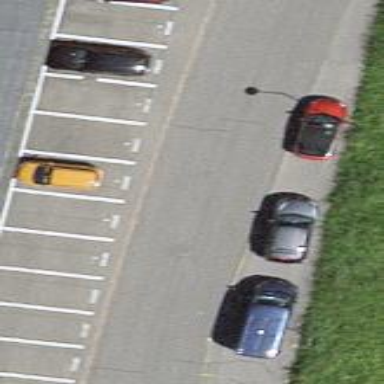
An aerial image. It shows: Street-side parking area.